Field crop: maize
Growth stage: 2
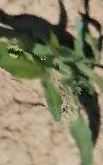
Species: maize